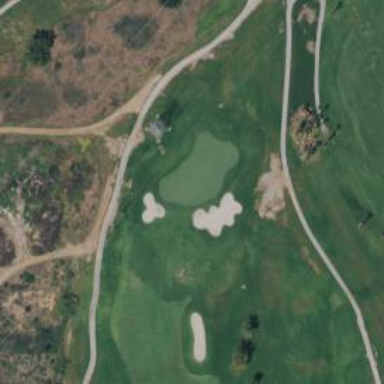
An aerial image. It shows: Golf hole.